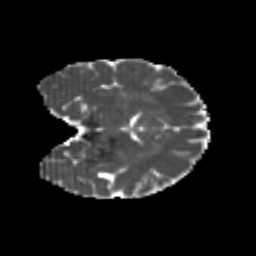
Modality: MD
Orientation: coronal
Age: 24
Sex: female
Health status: healthy
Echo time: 0.074 s